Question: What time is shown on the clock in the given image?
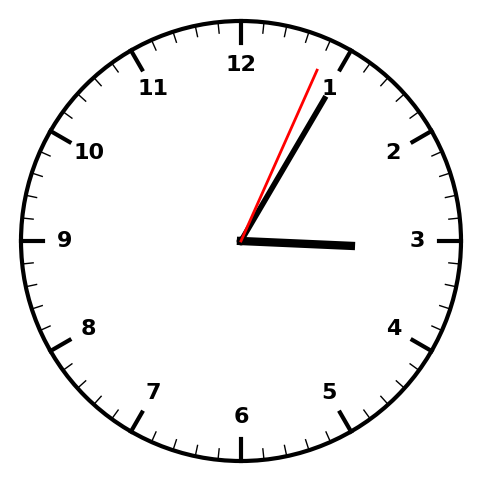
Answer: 03:05:04